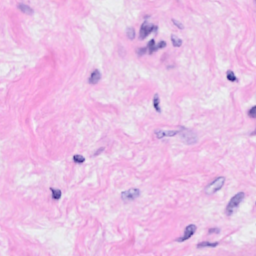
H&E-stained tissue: Breast